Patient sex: F
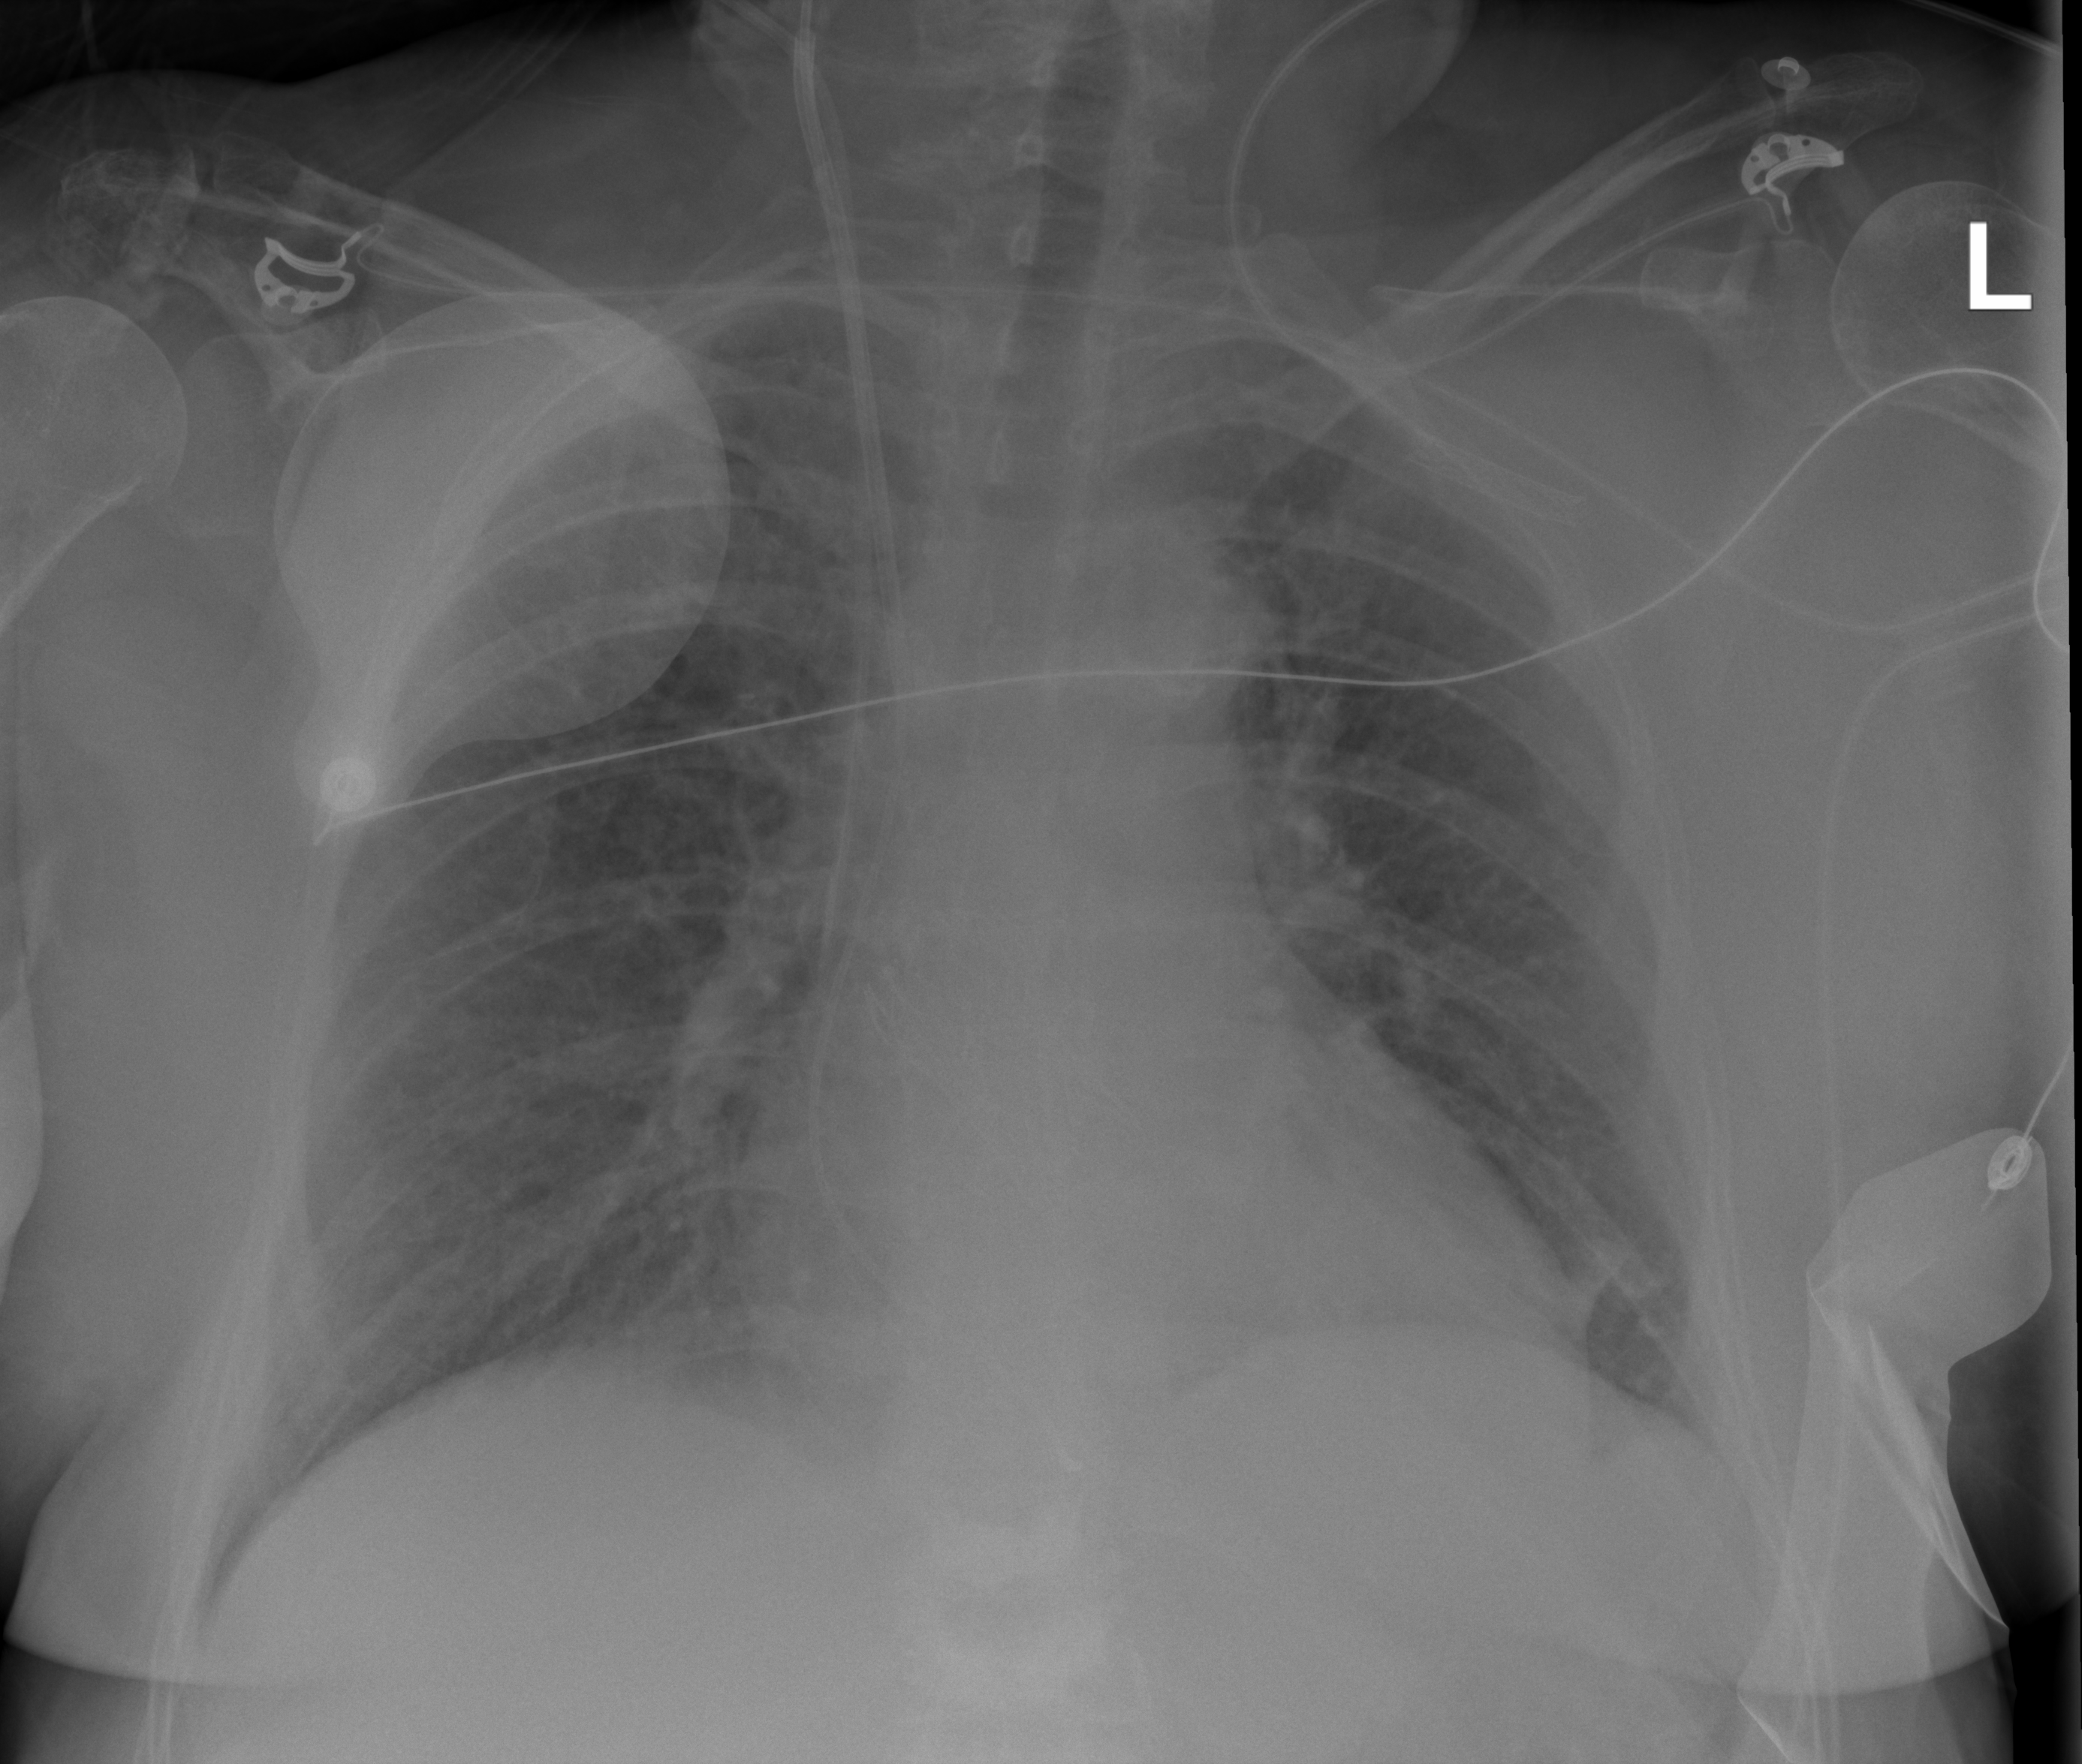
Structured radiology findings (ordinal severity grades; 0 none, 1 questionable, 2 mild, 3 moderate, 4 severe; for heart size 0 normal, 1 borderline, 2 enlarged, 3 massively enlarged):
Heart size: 0
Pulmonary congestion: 0
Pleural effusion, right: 0
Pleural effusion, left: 0
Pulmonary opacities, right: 0
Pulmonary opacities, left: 0
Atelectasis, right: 0
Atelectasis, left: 2